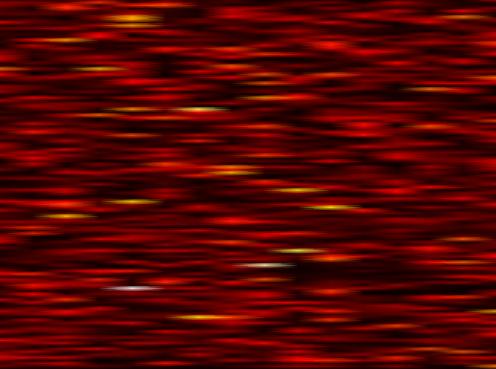
Label: FBMC